Question:
Hi I am trying to figure out how to create an index match, so that the information pulls from the most current date.
Prices change weekly when buying wine and liquor.
So I understand Index Match, but I am trying to add MAX to it, to pull up the most current date and it isn't working.
What formula would I use?
Currently I have came up with something like this:
'''
=INDEX(E3:P53,MATCH("Aplanta",B3:B55,0),MAX(E2:P2))
'''
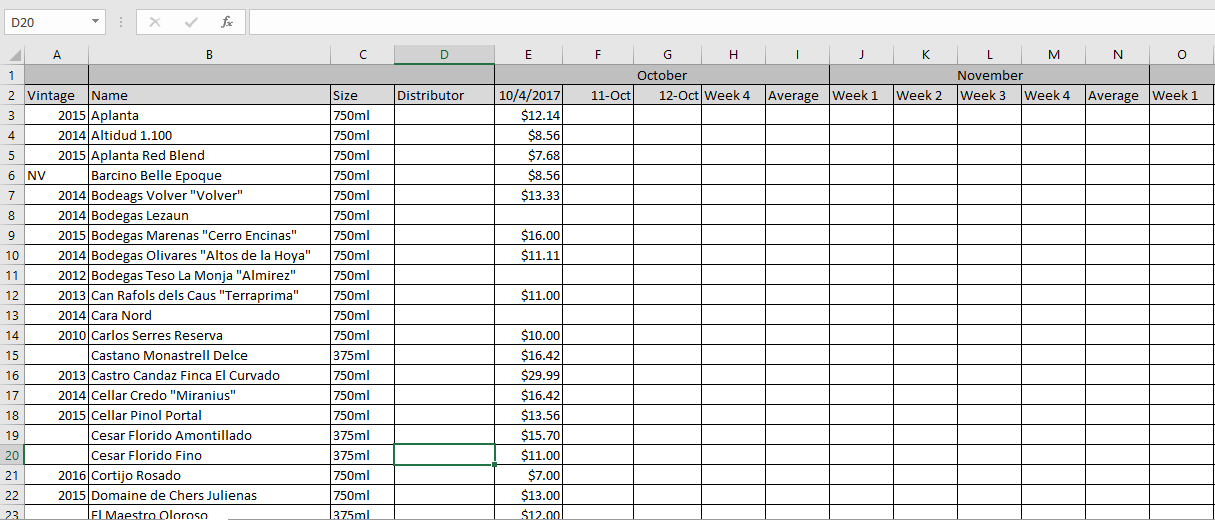
Answer: You've got a few problems:
Firstly, 'MAX(E2:P2)' returns the maximum value in that range, whereas you want the of the maximum value. You would find this by:
'''
MATCH(MAX($E$2:$P$2),$E$2:$P$2,0)
'''
And then put that position into the overall INDEX formula.
Next problem is E2:P2 is a mix of dates and text, which MAX won't operate on. They would all need to be dates for this to work.
Last and most significant problem is the formula bit I gave you above will always return the column with largest date, regardless of whether there is a value for that date or not.
What you want to find is the right-most value for each row. Now, you could do this entirely in one formula but it's very complex.
It would be much easier to put a helper column in your table before all the dates that shows the value from the latest date for each product. Then you can just do a simple vlookup on product name to return latest value stored in the helper column.
The helper column needs to return the value from the last non-blank cell in each row. If you insert a column before column E, moving your range of values to columns F:Q, this helper formula goes into D3 as an array formula, entered by pressing 'CTRL'+'SHIFT'+'ENTER' at same time:
'''
=INDEX(F3:Q3,MAX(IF(F3:Q3>0,COLUMN($A1:$L1),0)))
'''